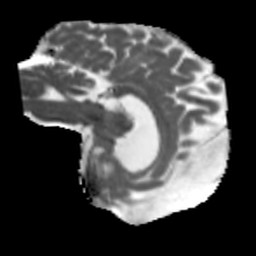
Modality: MD
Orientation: sagittal
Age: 56
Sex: male
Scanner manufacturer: siemens
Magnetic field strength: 3 T
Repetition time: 5.47 s
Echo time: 0.0854 s